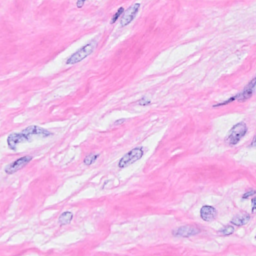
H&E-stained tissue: Breast